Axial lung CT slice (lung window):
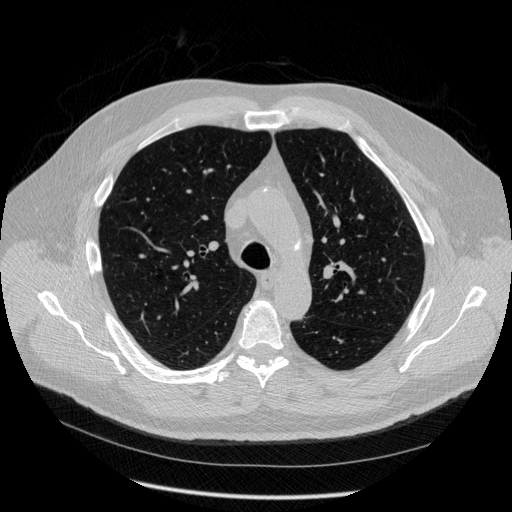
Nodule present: no